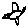
Label: bird